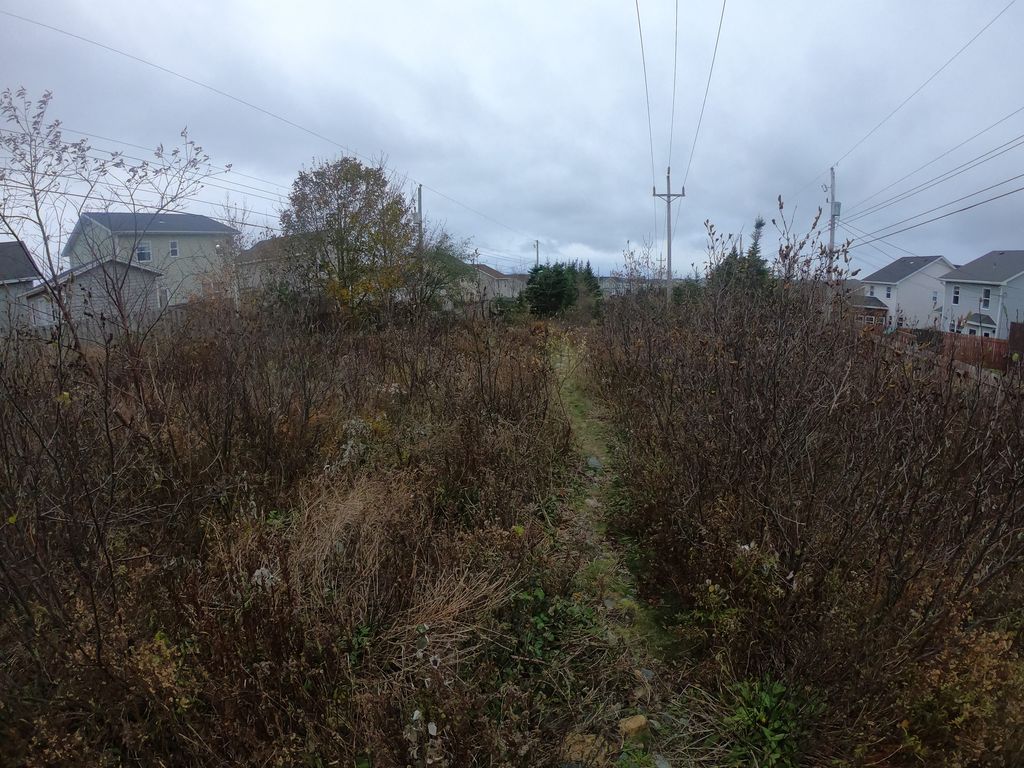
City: st_johns